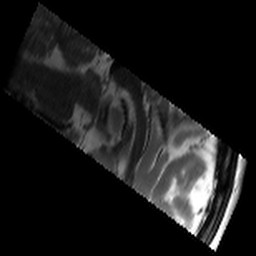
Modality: T2w
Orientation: sagittal
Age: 24
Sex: male
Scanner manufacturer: siemens
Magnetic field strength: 3 T
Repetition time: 8.02 s
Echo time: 0.08 s